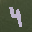
Label: 4